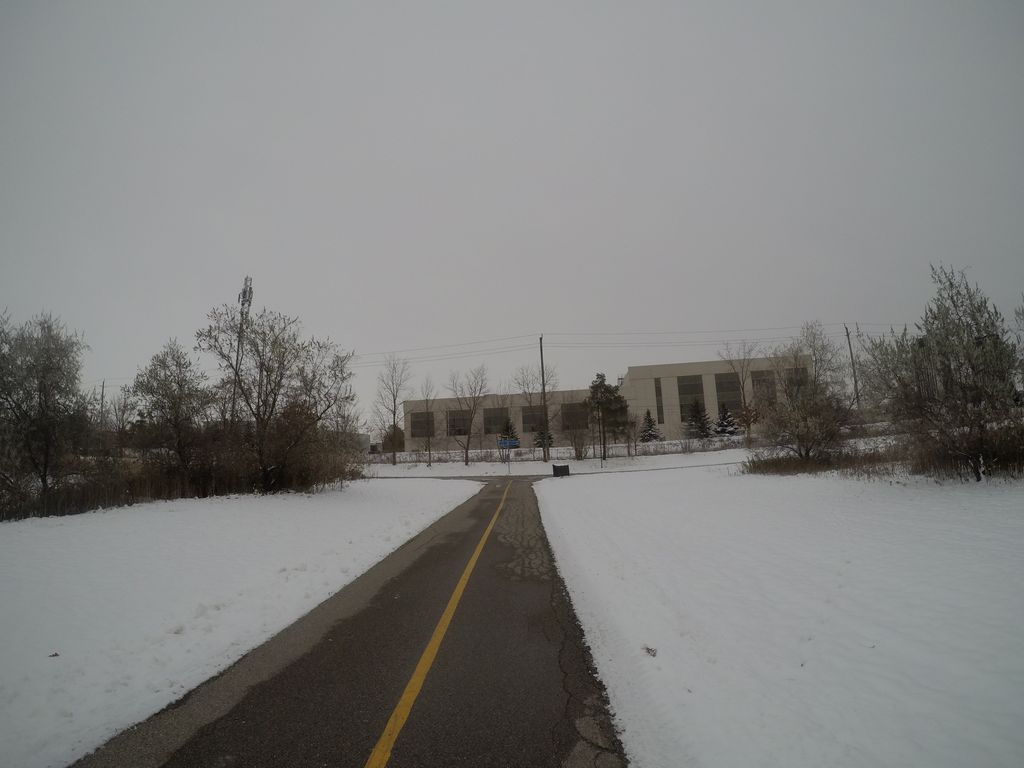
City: kitchener-waterloo